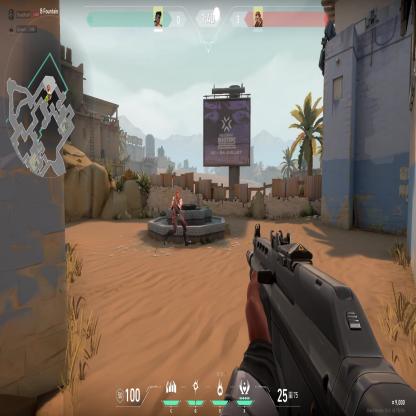
Label: enemy